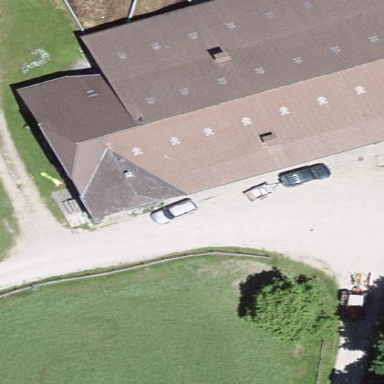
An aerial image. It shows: Farm building.